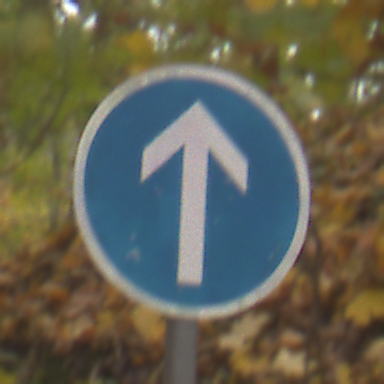
Verkehrszeichen: VorgeschriebeneFahrtrichtungGeradeaus
Umgebung: Outdoor, Nature
Tageszeit: MorningAfternoon
Wetter: Overcast
Licht: Natural
Jahreszeit: Autumn
Kontrast: LowContrast